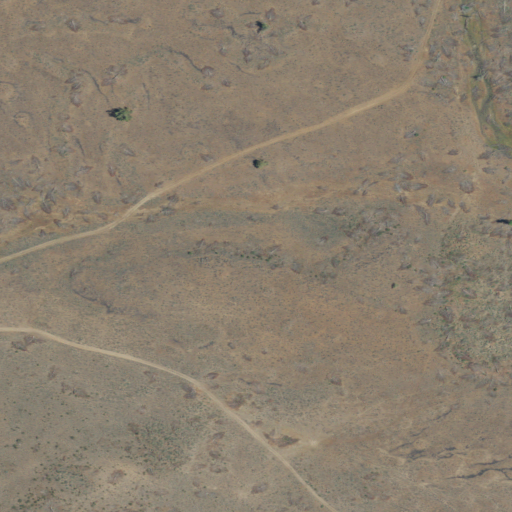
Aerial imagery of depression(s) in Oregon named Upper Pocket containing shrub and grassland